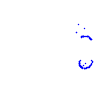
Particle: proton